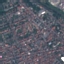
Label: Residential